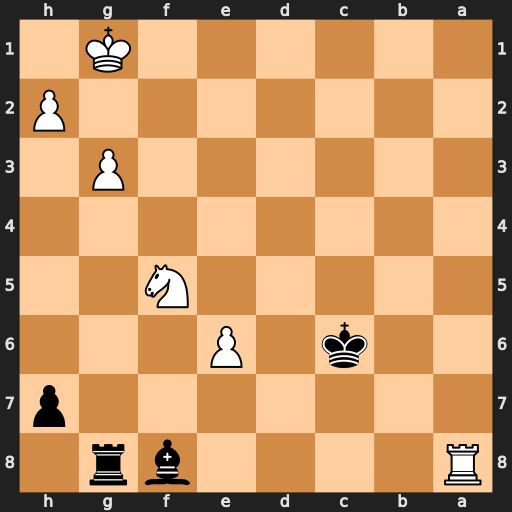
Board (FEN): R4br1/7p/2k1P3/5N2/8/6P1/7P/6K1
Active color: b
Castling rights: -
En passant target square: -
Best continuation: Bc5+ Kg2 Rxa8